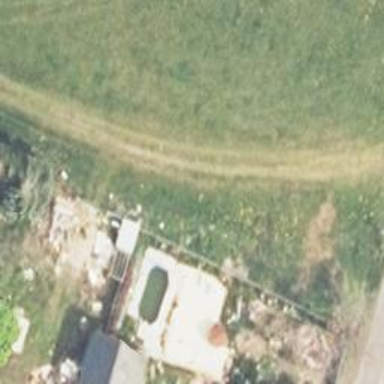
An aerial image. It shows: Grass track with Grade 4 tracktype.